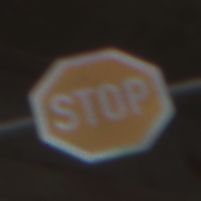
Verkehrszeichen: Stop
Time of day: Midday
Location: Roofed (Special)
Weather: Overcast
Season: NotSpecified
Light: Natural